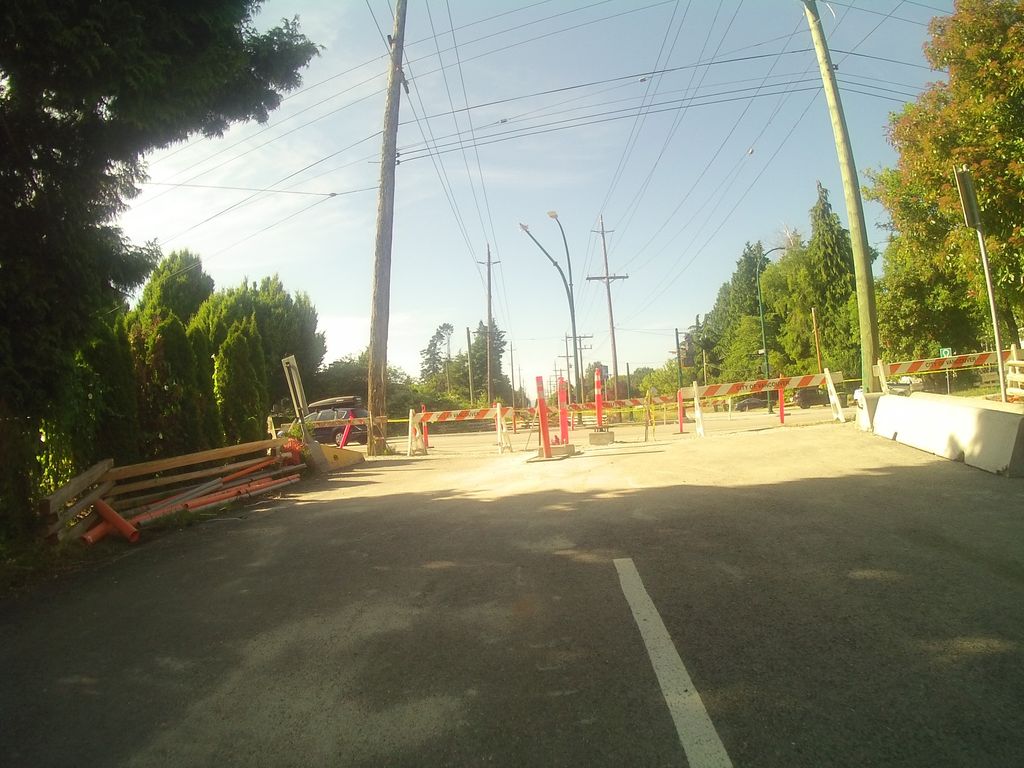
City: vancouver